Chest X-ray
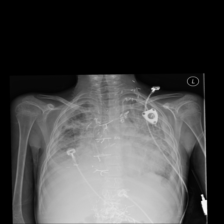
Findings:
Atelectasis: negative
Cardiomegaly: negative
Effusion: positive
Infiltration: positive
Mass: negative
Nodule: negative
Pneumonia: negative
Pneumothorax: negative
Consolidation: negative
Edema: negative
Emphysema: negative
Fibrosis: negative
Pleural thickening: positive
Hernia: negative